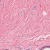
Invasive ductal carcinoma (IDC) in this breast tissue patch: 0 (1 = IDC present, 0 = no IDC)